【题型】解答题　【知识点】解析几何　【难度】medium
已知抛物线 \( C: y^2 = 4x \)，点 \( F \) 是抛物线 \( C \) 的焦点.

\vspace{1em} % 行间距
\noindent
(1) 求点 \( F \) 的坐标及点 \( F \) 到准线 \( l \) 的距离；

\vspace{1em}
\noindent
(2) 过点 \( F \) 作相互垂直的两条直线 \( l_1, l_2 \)，\( l_1 \) 交抛物线 \( C \) 于点 \( P_1, P_2 \)，\( l_2 \) 交抛物线 \( C \) 于点 \( Q_1, Q_2 \)，求证：\(\frac{1}{|P_1P_2|} + \frac{1}{|Q_1Q_2|}\) 为定值，并求出该定值；

\vspace{1em}
\noindent
(3) 过点 \( F \) 且斜率为 \( \sqrt{3} \) 的直线交抛物线 \( C \) 于 \( A, B \) 两点，设点 \( P \) 不在直线 \( AB \) 上且 \( PF \) 为 \( \triangle PAB \) 的内角平分线，求 \( \triangle PAB \) 面积的最大值.
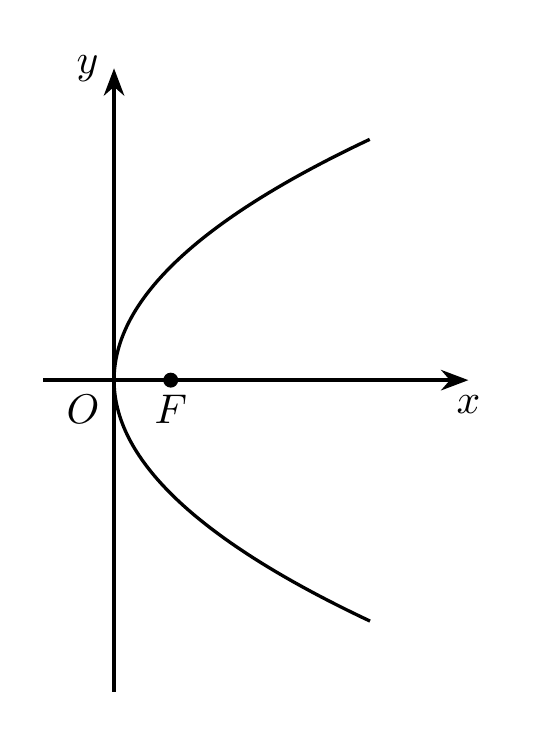
【解答】
\noindent
【答案】(1) 坐标为$(1,0)$，距离为$2$

\noindent
(2) 证明见解析，$\frac{1}{4}$

\noindent
(3) $\frac{16}{3}$

\vspace{1em}
\noindent
【分析】（1）由抛物线的标准方程的定义即可得到焦点$F$坐标和点$F$到准线$l$的距离；

\noindent
（2）设$l_1$的方程为$y=k(x-1)$，$l_1$与$C$相交于$P_1(x_1,y_1)$，$P_2(x_2,y_2)$，联立直线与抛物线方程，可得$x_1+x_2$，又$|P_1P_2|=x_1+x_2+2$，得到$|P_1P_2|$关于$k$的等式，同理可得$|Q_1Q_2|$，取倒数相加可求得其为定值；

\noindent
（3）由已知可得直线$AB$的方程，与抛物线方程联立即可可得$A,B$点坐标，则可求得$|AB|$，再利用角平分线的性质得$\frac{|PA|}{|PB|}=\frac{|AF|}{|BF|}$，由此可求得点$P$的轨迹为一个挖去了两个点的圆，且圆心在直线$AB$上，进而得到$\triangle PAB$面积的最大值。

\vspace{1em}
\noindent
【详解】（1）由已知可得$2p=4$，即$p=2$，

\noindent
所以点$F$的坐标为$(1,0)$，点$F$到准线$l$的距离为$2$；

\noindent
（2）由已知可知直线$l_1,l_2$的斜率均存在且不等于$0$并过点$F(1,0)$，

\noindent
设$l_1$的方程为$y=k(x-1)(k\neq 0)$，则$l_2$的斜率为$-\frac{1}{k}$，设$l_1$与$C$相交于$P_1(x_1,y_1)$，$P_2(x_2,y_2)$，

\noindent
由$\begin{cases}y^2=4x\\y=k(x-1)\end{cases}$得$k^2x^2-(2k^2+4)x+k^2=0$，则$x_1+x_2=\frac{2k^2+4}{k^2}$，$x_1x_2=1$，

\noindent
$|P_1P_2|=x_1+x_2+2=\frac{2k^2+4}{k^2}+2=\frac{4k^2+4}{k^2}$，同理可得$|Q_1Q_2|=\frac{4\left(-\frac{1}{k}\right)^2+4}{\left(-\frac{1}{k}\right)^2}=4k^2+4$，

\noindent
所以$\frac{1}{|P_1P_2|}+\frac{1}{|Q_1Q_2|}=\frac{k^2}{4k^2+4}+\frac{1}{4k^2+4}=\frac{1}{4}$；

\noindent
（3）由已知可得直线$AB$的方程为$y=\sqrt{3}(x-1)$，

\noindent
由$\begin{cases}y=\sqrt{3}(x-1)\\y^2=4x\end{cases}$，解得$\begin{cases}x_1=\frac{1}{3}\\y_1=-\frac{2\sqrt{3}}{3}\end{cases}$，$\begin{cases}x_2=3\\y_2=2\sqrt{3}\end{cases}$，

\noindent
不妨令$B\left(\frac{1}{3},-\frac{2\sqrt{3}}{3}\right)$，$A(3,2\sqrt{3})$，

\noindent
则$|AB|=\frac{1}{3}+1+3+1=\frac{16}{3}$，$\frac{|AF|}{|BF|}=\frac{3+1}{\frac{1}{3}+1}=3$，

\noindent
在$\triangle PAF$中，$\frac{|PA|}{\sin\angle PFA}=\frac{|AF|}{\sin\angle APF}$，

\noindent
在$\triangle PBF$中，$\frac{|PB|}{\sin\angle PFB}=\frac{|BF|}{\sin\angle BPF}$，

\noindent
由$\angle PFA+\angle PFB=\pi$及$\angle APF=\angle BPF$得$\frac{|PA|}{|PB|}=\frac{|AF|}{|BF|}=3$

\noindent
设点$P(x,y)$，于是$\sqrt{(x-3)^2+(y-2\sqrt{3})^2}=3\sqrt{\left(x-\frac{1}{3}\right)^2+\left(y+\frac{2\sqrt{3}}{3}\right)^2}$，

\noindent
整理得$x^2+(y+\sqrt{3})^2=4$，

\noindent
所以点$P$在以点$(0,-\sqrt{3})$为圆心，$2$为半径的圆上（除去与直线$AB$的两个交点），

\noindent
因为圆心$(0,-\sqrt{3})$在直线$AB$上，则点$P$到直线$AB$距离的最大值为$2$，

\noindent
所以$\triangle PAB$面积的最大值为$\frac{1}{2}\times 2\times \frac{16}{3}=\frac{16}{3}$。

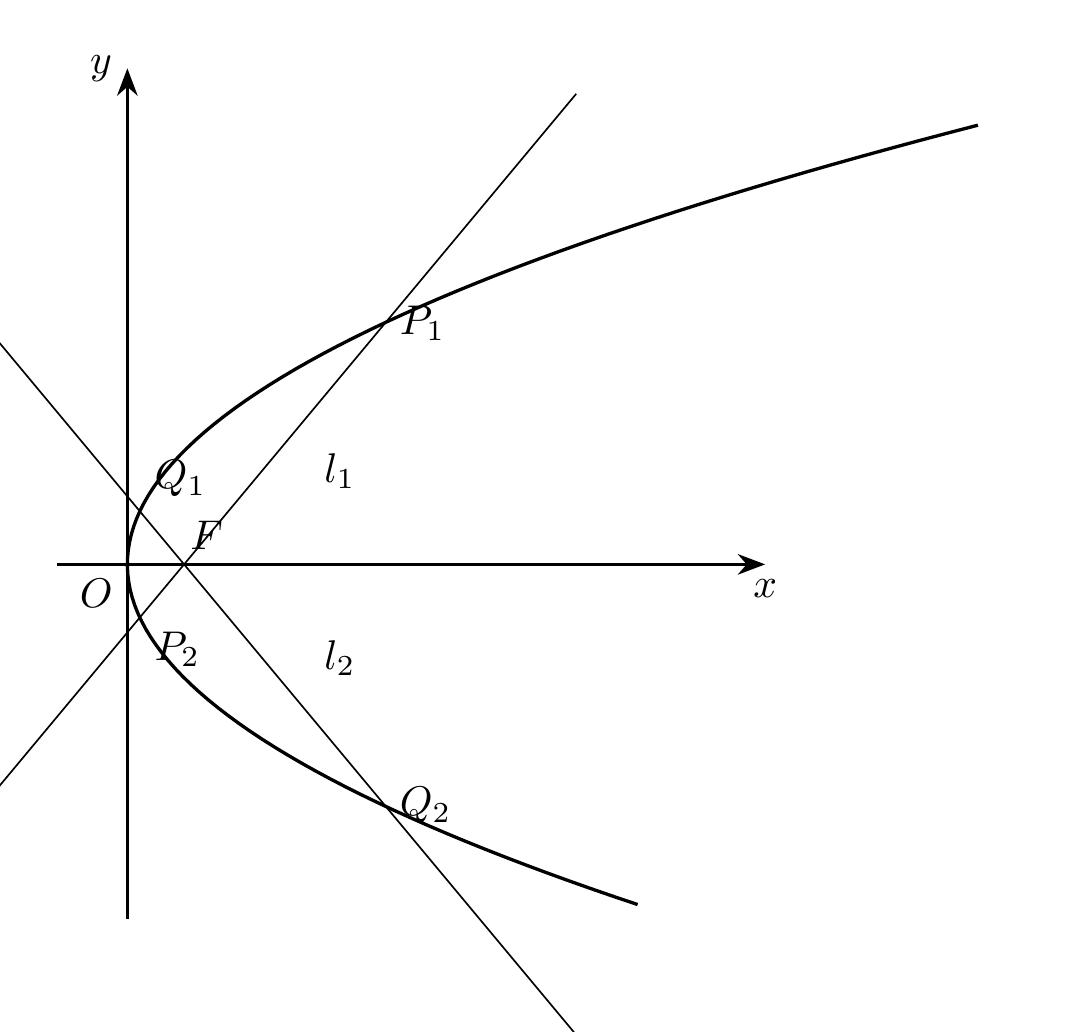
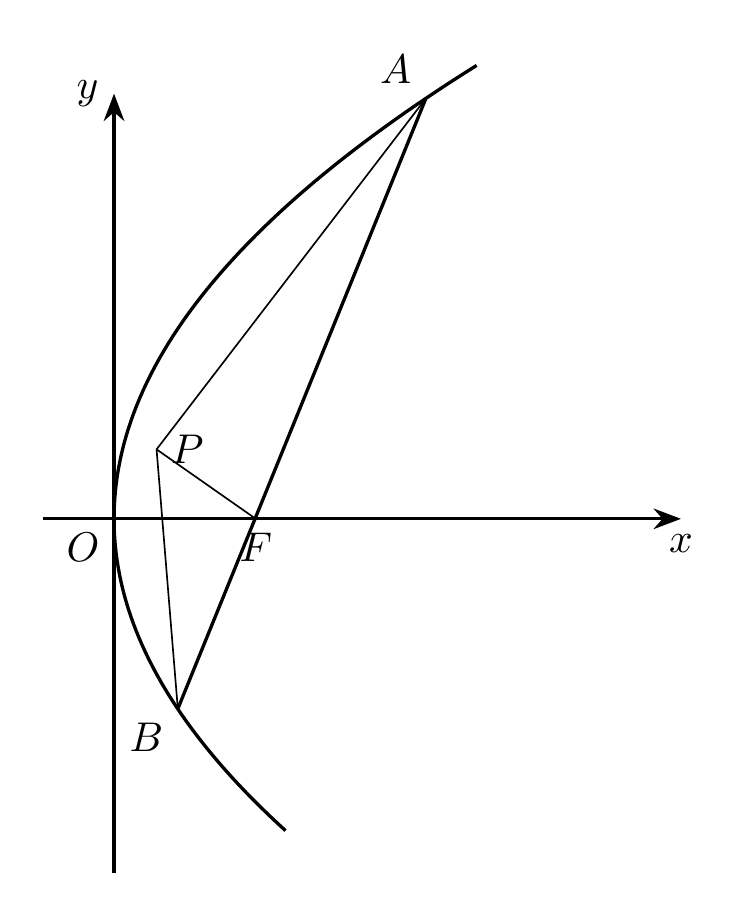